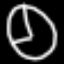
Label: clock